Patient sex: F
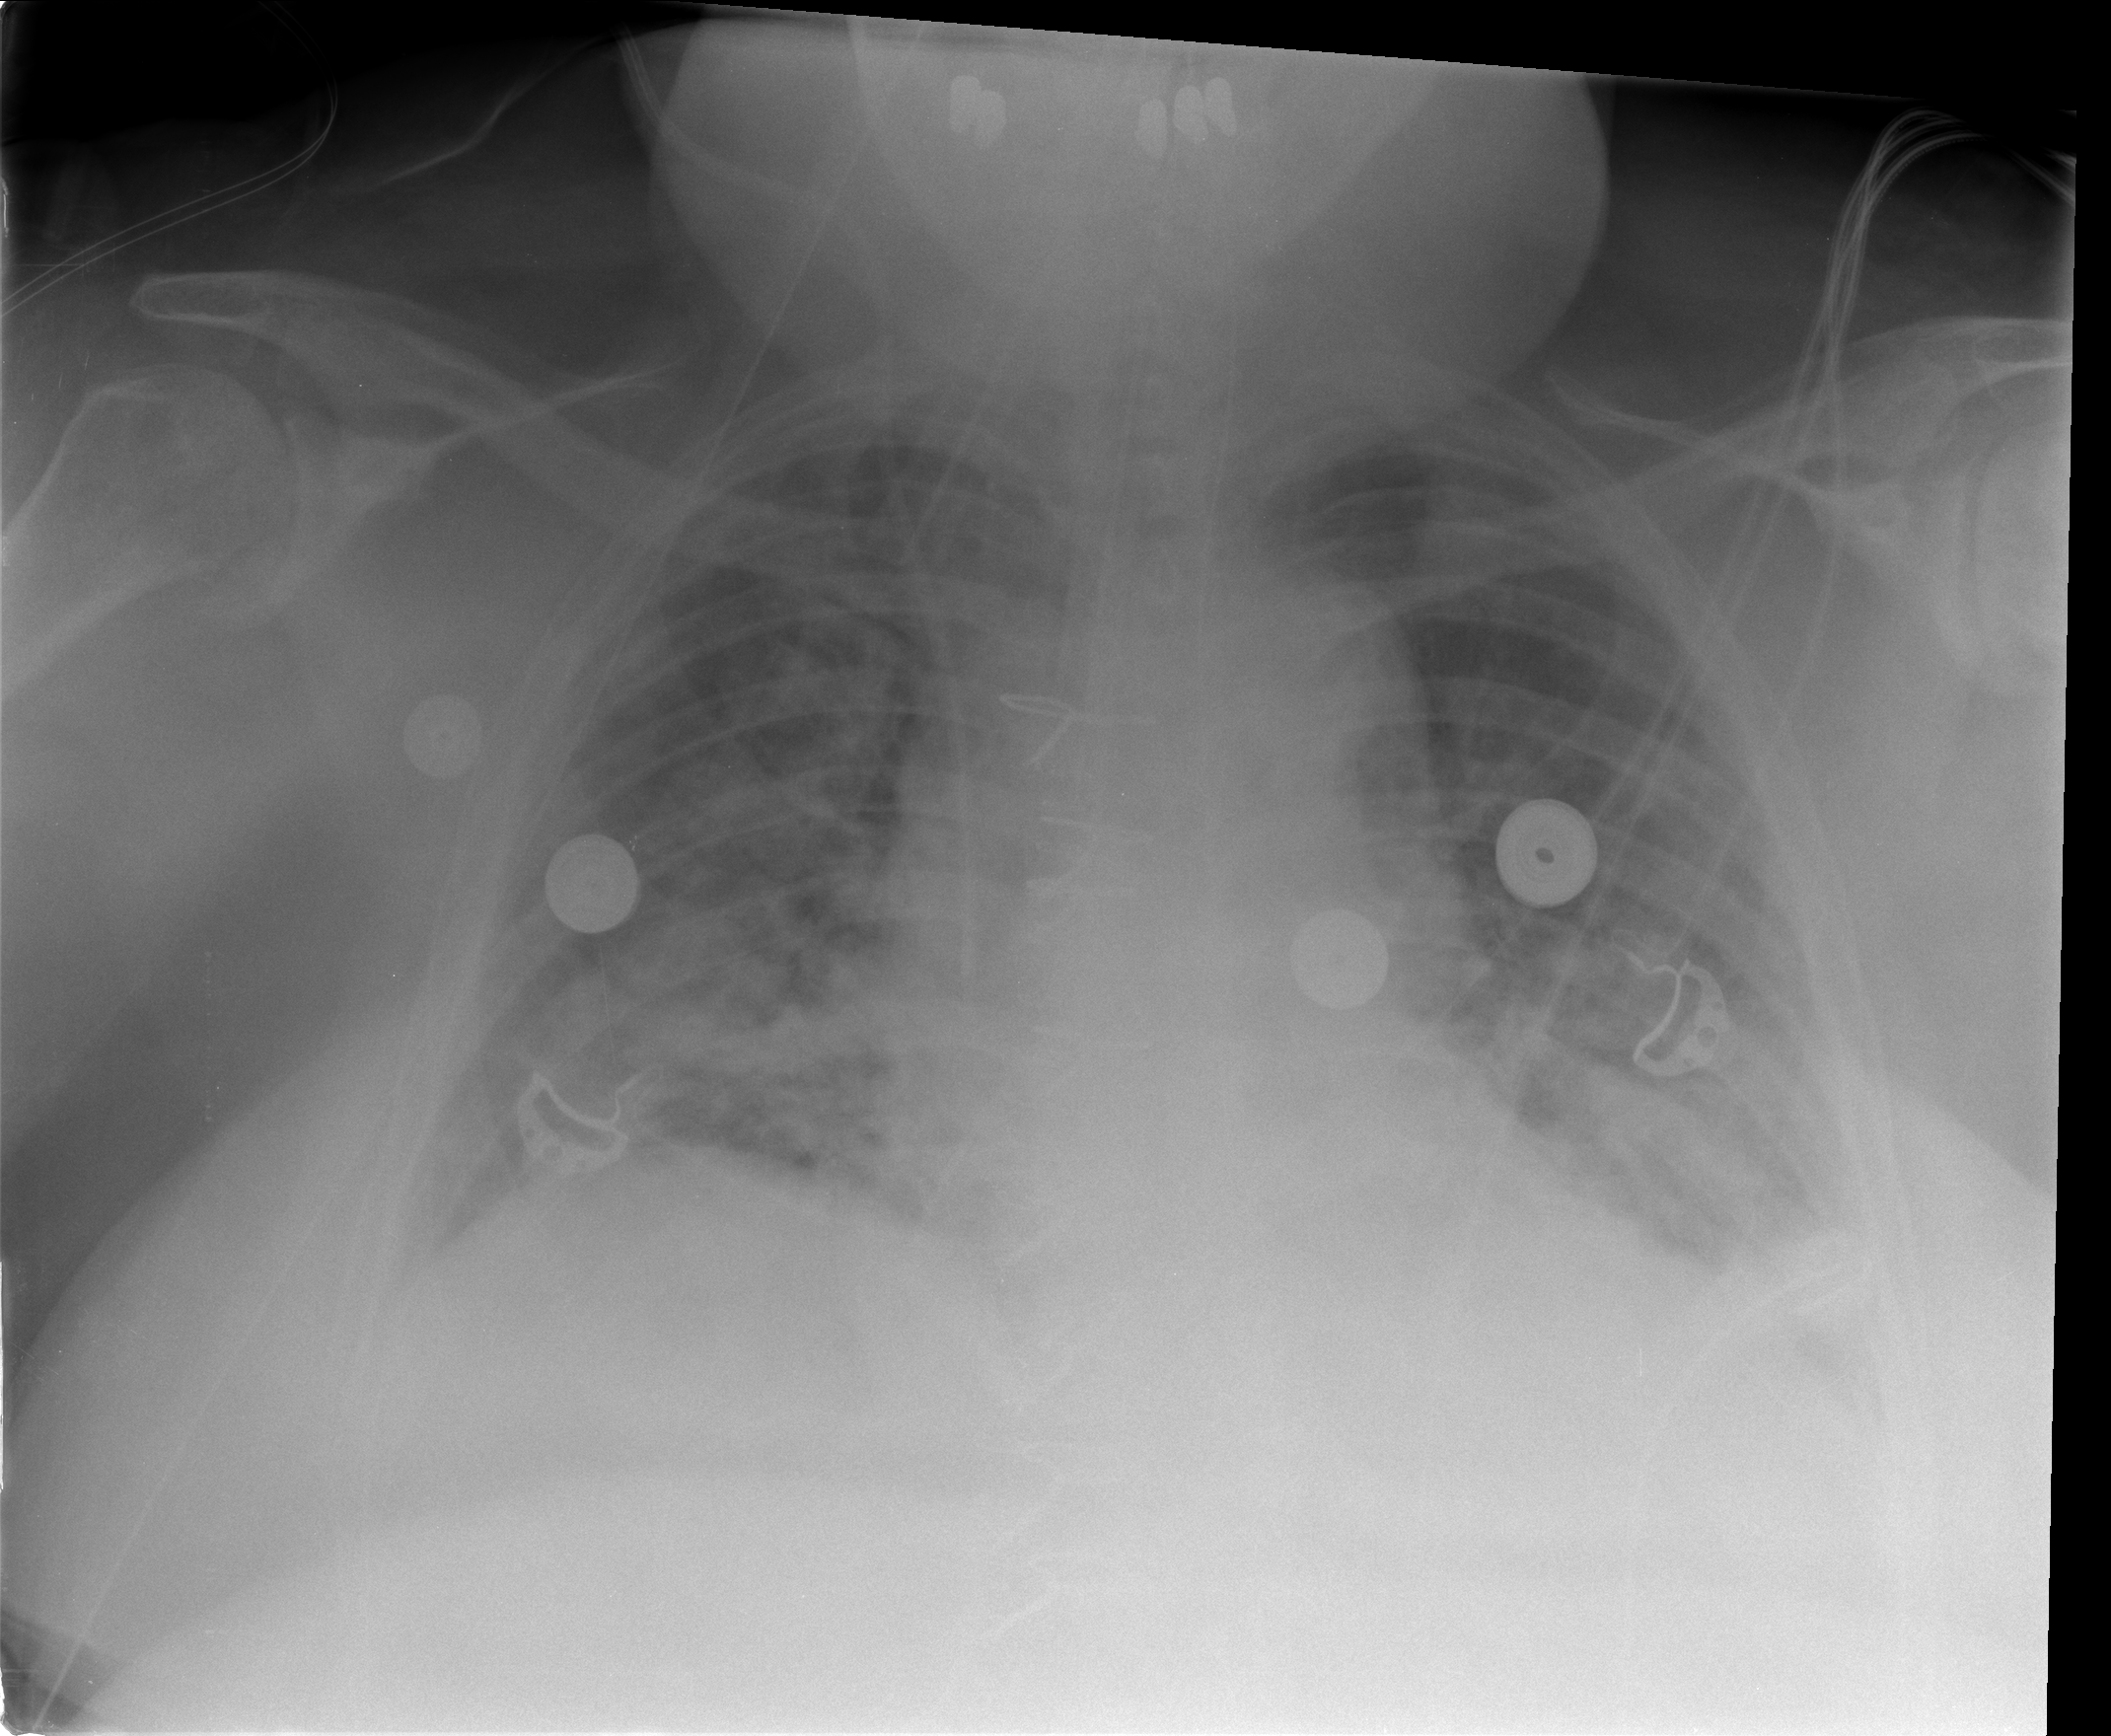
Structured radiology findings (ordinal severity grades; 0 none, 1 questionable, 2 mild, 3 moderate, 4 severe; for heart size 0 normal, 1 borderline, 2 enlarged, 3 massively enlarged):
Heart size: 2
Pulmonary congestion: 3
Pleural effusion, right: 1
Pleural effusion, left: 2
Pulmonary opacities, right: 3
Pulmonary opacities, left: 3
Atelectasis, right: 3
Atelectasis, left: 2